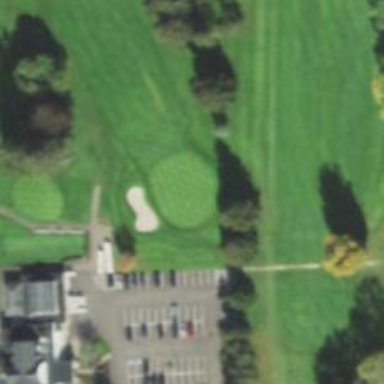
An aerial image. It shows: View of golf hole.